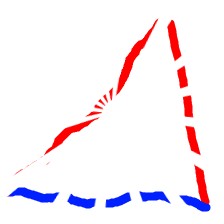
Shape: triangle